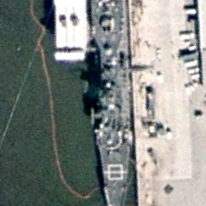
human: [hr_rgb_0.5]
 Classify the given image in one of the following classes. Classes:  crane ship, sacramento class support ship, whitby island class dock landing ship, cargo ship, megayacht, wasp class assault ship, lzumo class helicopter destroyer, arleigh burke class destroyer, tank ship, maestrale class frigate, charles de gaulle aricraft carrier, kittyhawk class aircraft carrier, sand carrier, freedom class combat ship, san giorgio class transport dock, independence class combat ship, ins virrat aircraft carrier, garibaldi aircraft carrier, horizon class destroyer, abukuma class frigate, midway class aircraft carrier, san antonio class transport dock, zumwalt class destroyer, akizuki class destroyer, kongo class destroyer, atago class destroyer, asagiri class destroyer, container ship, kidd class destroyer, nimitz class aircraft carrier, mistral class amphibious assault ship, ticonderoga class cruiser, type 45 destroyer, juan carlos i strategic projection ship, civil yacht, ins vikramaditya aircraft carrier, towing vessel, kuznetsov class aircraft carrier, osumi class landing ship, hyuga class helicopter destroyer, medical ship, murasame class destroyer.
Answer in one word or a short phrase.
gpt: Ticonderoga class cruiser